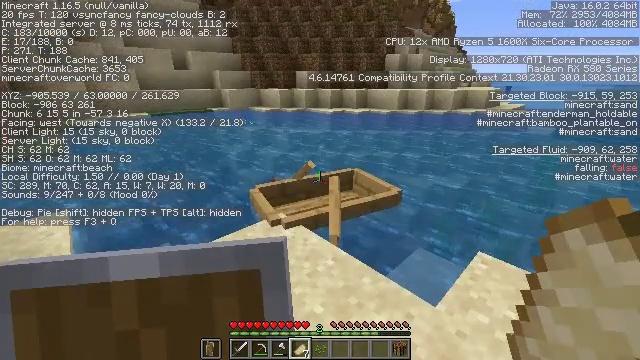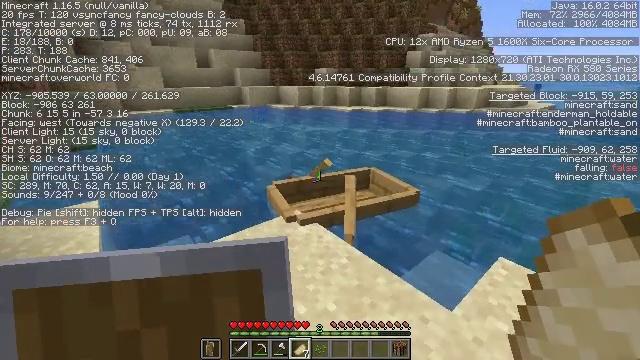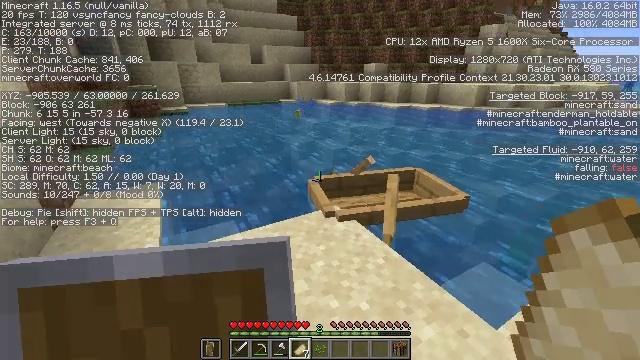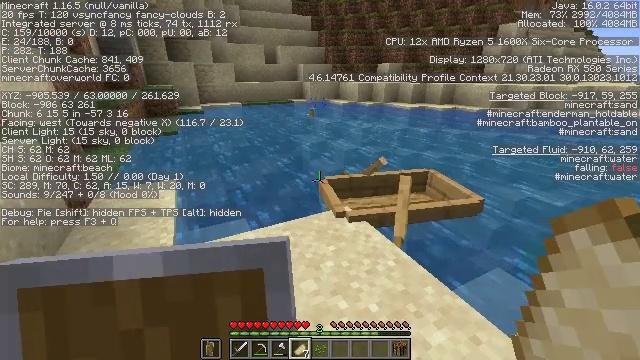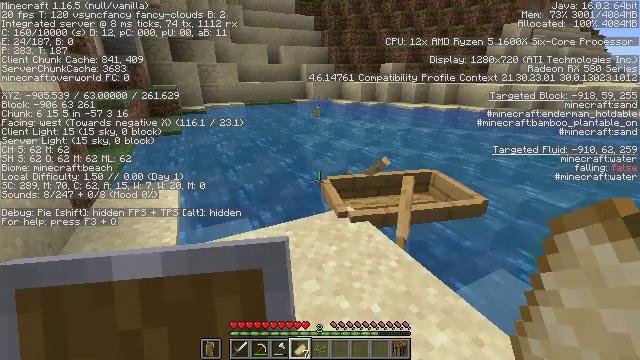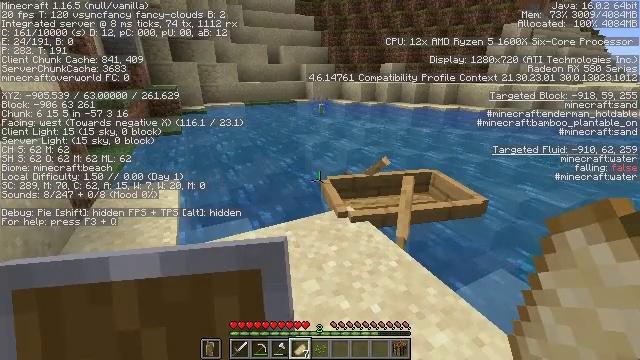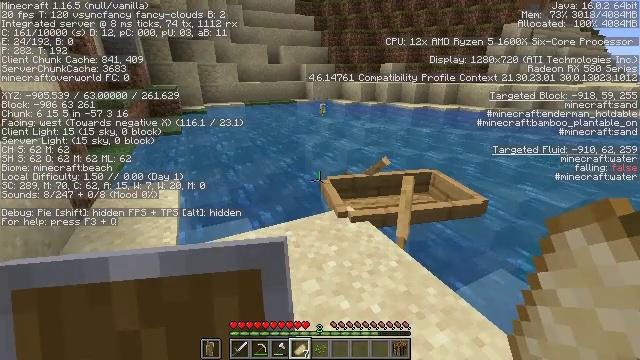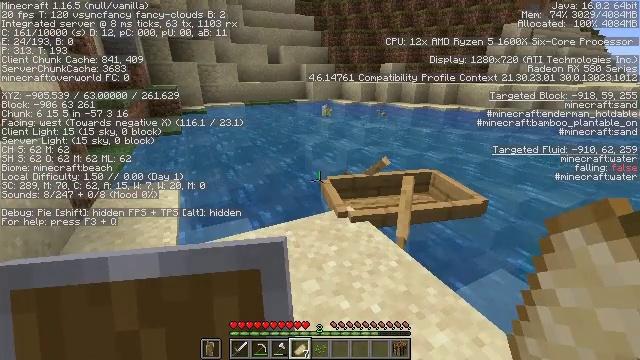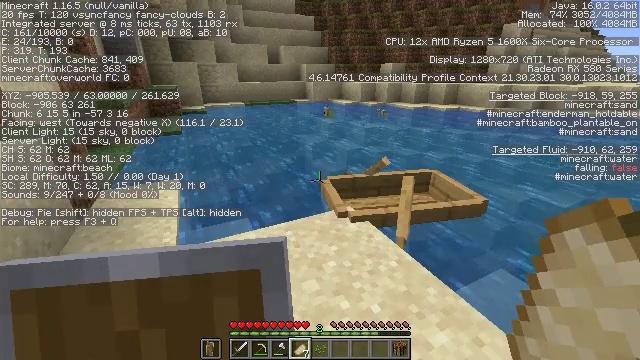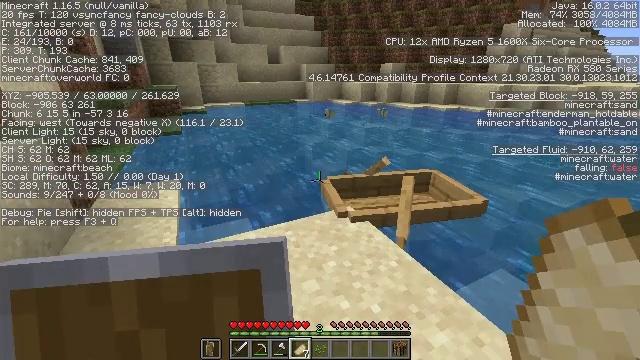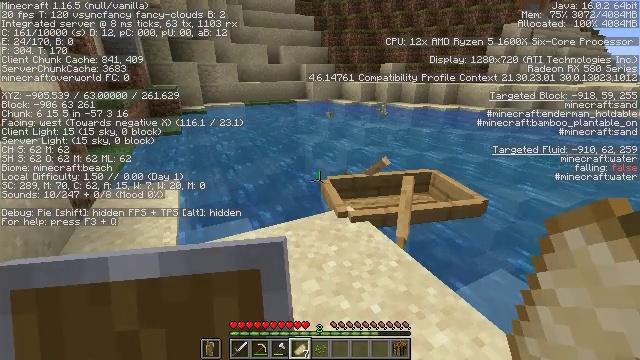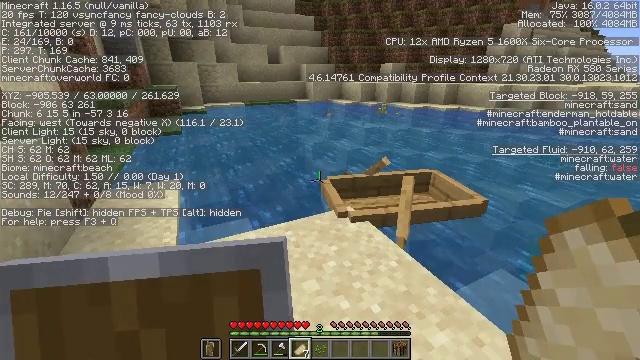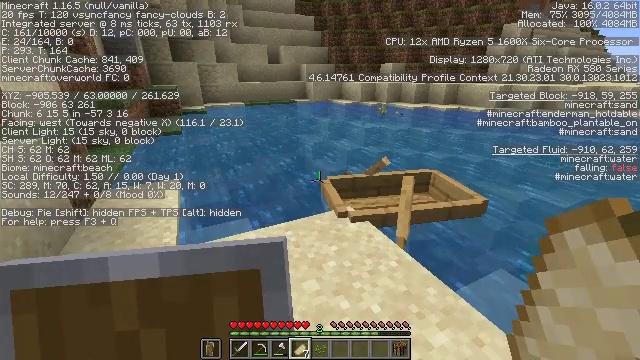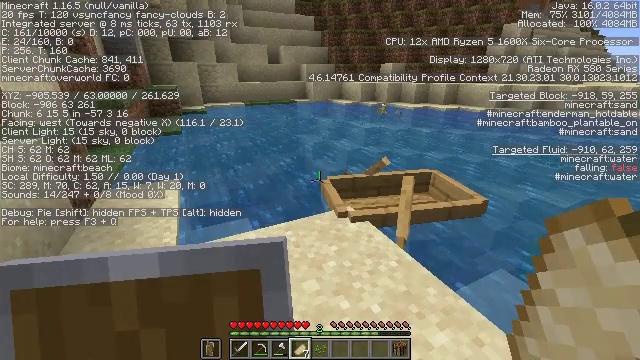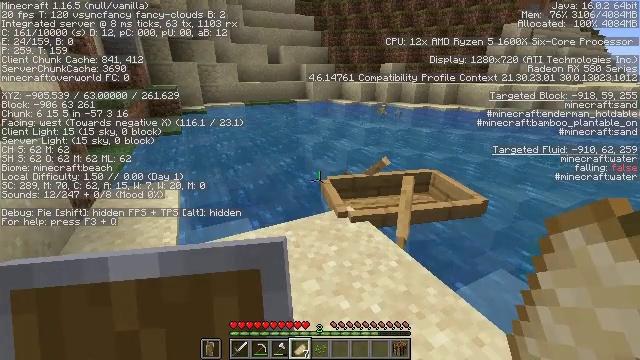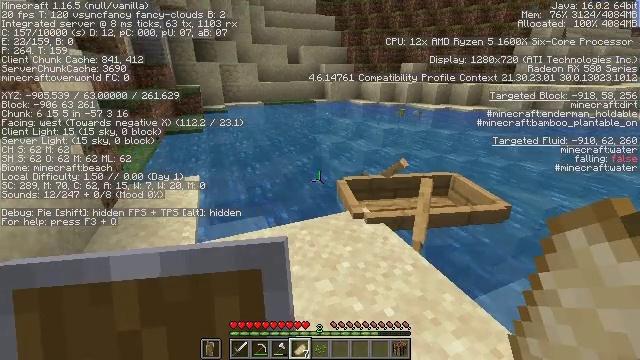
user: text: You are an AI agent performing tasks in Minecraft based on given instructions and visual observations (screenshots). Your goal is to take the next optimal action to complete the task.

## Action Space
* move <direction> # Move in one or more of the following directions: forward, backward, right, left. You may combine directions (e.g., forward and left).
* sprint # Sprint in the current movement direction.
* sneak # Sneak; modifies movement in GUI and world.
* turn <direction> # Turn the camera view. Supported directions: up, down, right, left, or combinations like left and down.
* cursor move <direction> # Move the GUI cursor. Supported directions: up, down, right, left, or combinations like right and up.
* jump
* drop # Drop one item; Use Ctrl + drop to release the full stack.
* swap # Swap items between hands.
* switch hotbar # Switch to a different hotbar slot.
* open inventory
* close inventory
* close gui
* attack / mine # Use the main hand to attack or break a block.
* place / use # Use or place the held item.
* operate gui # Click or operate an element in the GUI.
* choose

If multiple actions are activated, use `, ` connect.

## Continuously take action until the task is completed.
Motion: motion action
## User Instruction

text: Break the bookshelf for books.
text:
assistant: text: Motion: turn left
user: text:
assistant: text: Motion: turn left
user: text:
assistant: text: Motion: turn left
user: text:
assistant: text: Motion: no_op
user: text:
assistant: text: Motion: no_op
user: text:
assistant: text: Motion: no_op
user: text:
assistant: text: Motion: no_op
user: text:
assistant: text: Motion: no_op
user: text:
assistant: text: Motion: no_op
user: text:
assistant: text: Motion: no_op
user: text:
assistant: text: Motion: no_op
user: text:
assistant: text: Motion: no_op
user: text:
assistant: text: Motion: no_op
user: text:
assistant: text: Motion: no_op
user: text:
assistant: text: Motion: turn left
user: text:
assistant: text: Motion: turn left and up
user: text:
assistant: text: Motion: turn left and up
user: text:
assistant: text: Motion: turn left and up
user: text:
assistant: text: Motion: no_op
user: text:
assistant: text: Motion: turn right and down
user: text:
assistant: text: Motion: no_op
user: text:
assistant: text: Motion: no_op
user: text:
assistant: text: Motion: no_op
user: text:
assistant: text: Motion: move forward
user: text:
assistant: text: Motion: move forward
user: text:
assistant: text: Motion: move forward, turn left and down
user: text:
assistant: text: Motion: move forward
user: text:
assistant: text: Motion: move forward
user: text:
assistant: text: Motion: move forward
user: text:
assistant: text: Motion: move forward